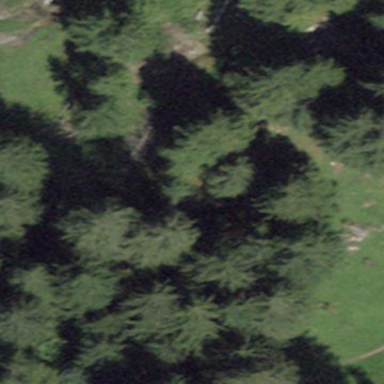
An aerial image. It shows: Forest area.